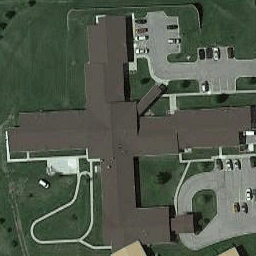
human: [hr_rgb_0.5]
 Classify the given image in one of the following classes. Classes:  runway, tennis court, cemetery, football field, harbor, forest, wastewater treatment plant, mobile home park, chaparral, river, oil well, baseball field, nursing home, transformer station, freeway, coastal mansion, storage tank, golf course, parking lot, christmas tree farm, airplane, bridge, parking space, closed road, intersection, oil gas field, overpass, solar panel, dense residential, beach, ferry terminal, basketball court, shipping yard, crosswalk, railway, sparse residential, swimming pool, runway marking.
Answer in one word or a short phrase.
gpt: nursing home